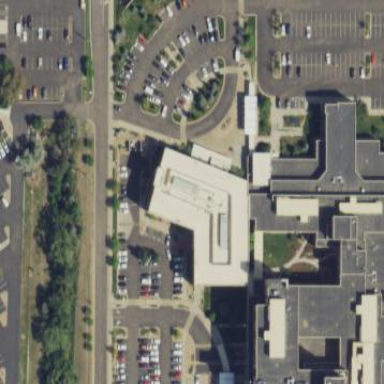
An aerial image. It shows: Hospital building serving as healthcare amenity.